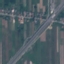
Land use / land cover: Highway